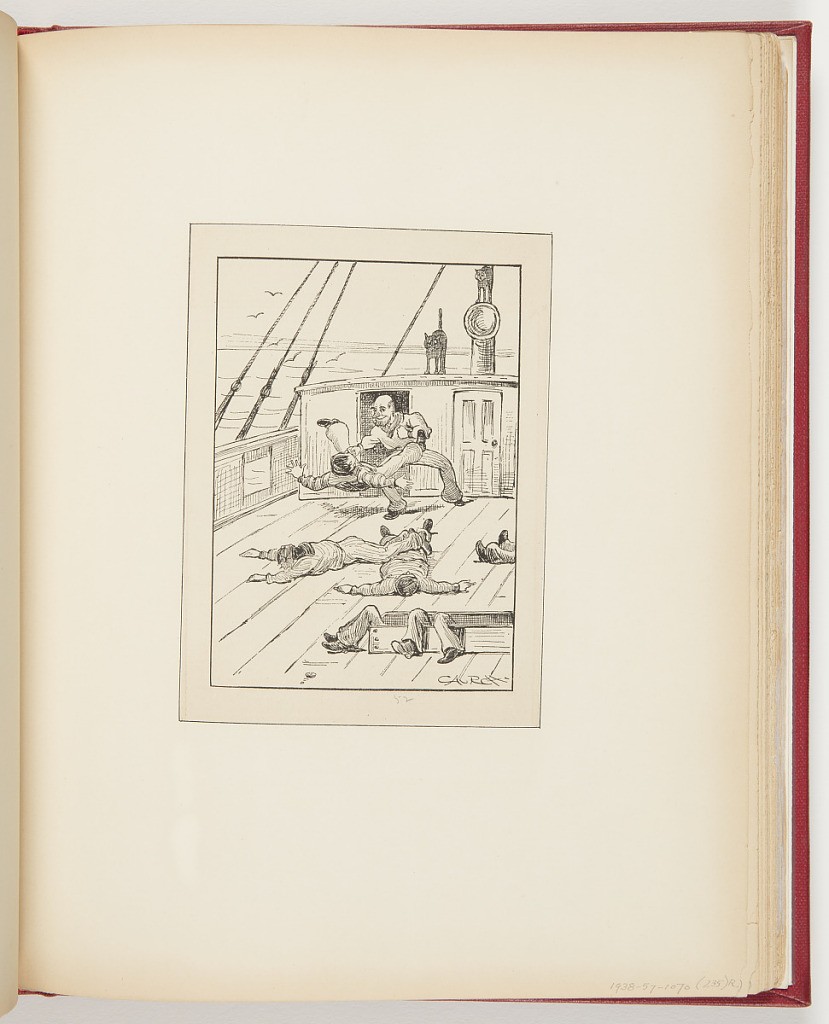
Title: Discipline in the Olden Time
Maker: Frederick Stuart Church, American, 1842–1924
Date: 1878
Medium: Printed in black ink on paper
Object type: Ephemera
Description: Short story from "Archibald the Cat, and Other Sea Yarns," about a sailor retelling memories of him and old friend.